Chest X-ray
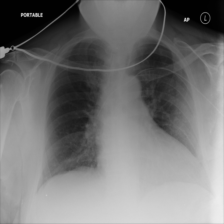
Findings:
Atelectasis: negative
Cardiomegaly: negative
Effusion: negative
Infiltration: negative
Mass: negative
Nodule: negative
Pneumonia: negative
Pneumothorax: negative
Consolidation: negative
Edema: negative
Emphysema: negative
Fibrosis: negative
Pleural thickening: negative
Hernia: negative